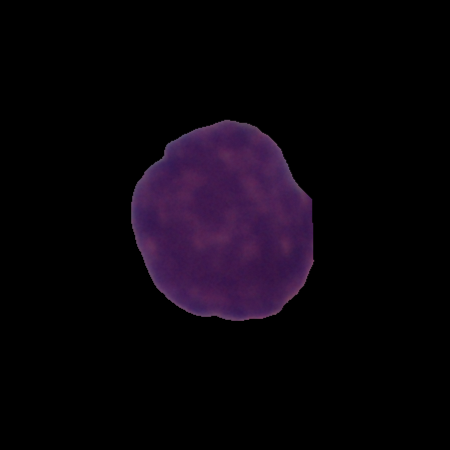
Label: healthy